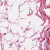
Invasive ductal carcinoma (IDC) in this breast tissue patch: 0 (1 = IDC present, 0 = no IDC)